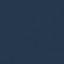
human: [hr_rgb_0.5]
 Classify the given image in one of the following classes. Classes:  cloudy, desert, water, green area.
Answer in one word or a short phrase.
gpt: water